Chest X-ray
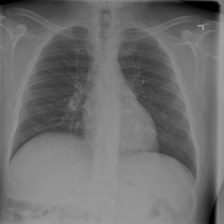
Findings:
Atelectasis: negative
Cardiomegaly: negative
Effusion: negative
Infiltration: negative
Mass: negative
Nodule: negative
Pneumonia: negative
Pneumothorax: negative
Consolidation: negative
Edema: negative
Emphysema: negative
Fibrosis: negative
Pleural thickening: negative
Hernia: negative